Field crop: maize
Growth stage: 2
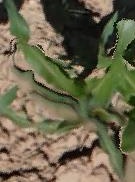
Species: maize